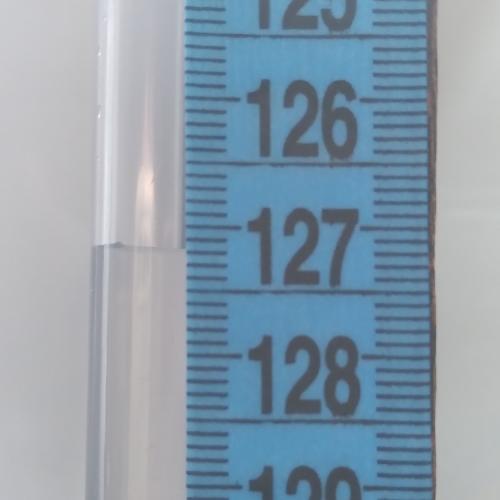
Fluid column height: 127.2 cm